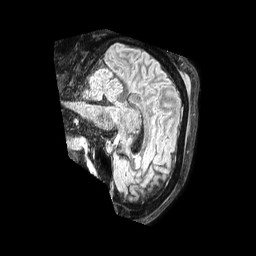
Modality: FLAIR
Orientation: sagittal
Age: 46
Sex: female
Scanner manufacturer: philips
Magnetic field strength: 1.5 T
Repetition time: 4.8 s
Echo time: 0.3461 s